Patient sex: M
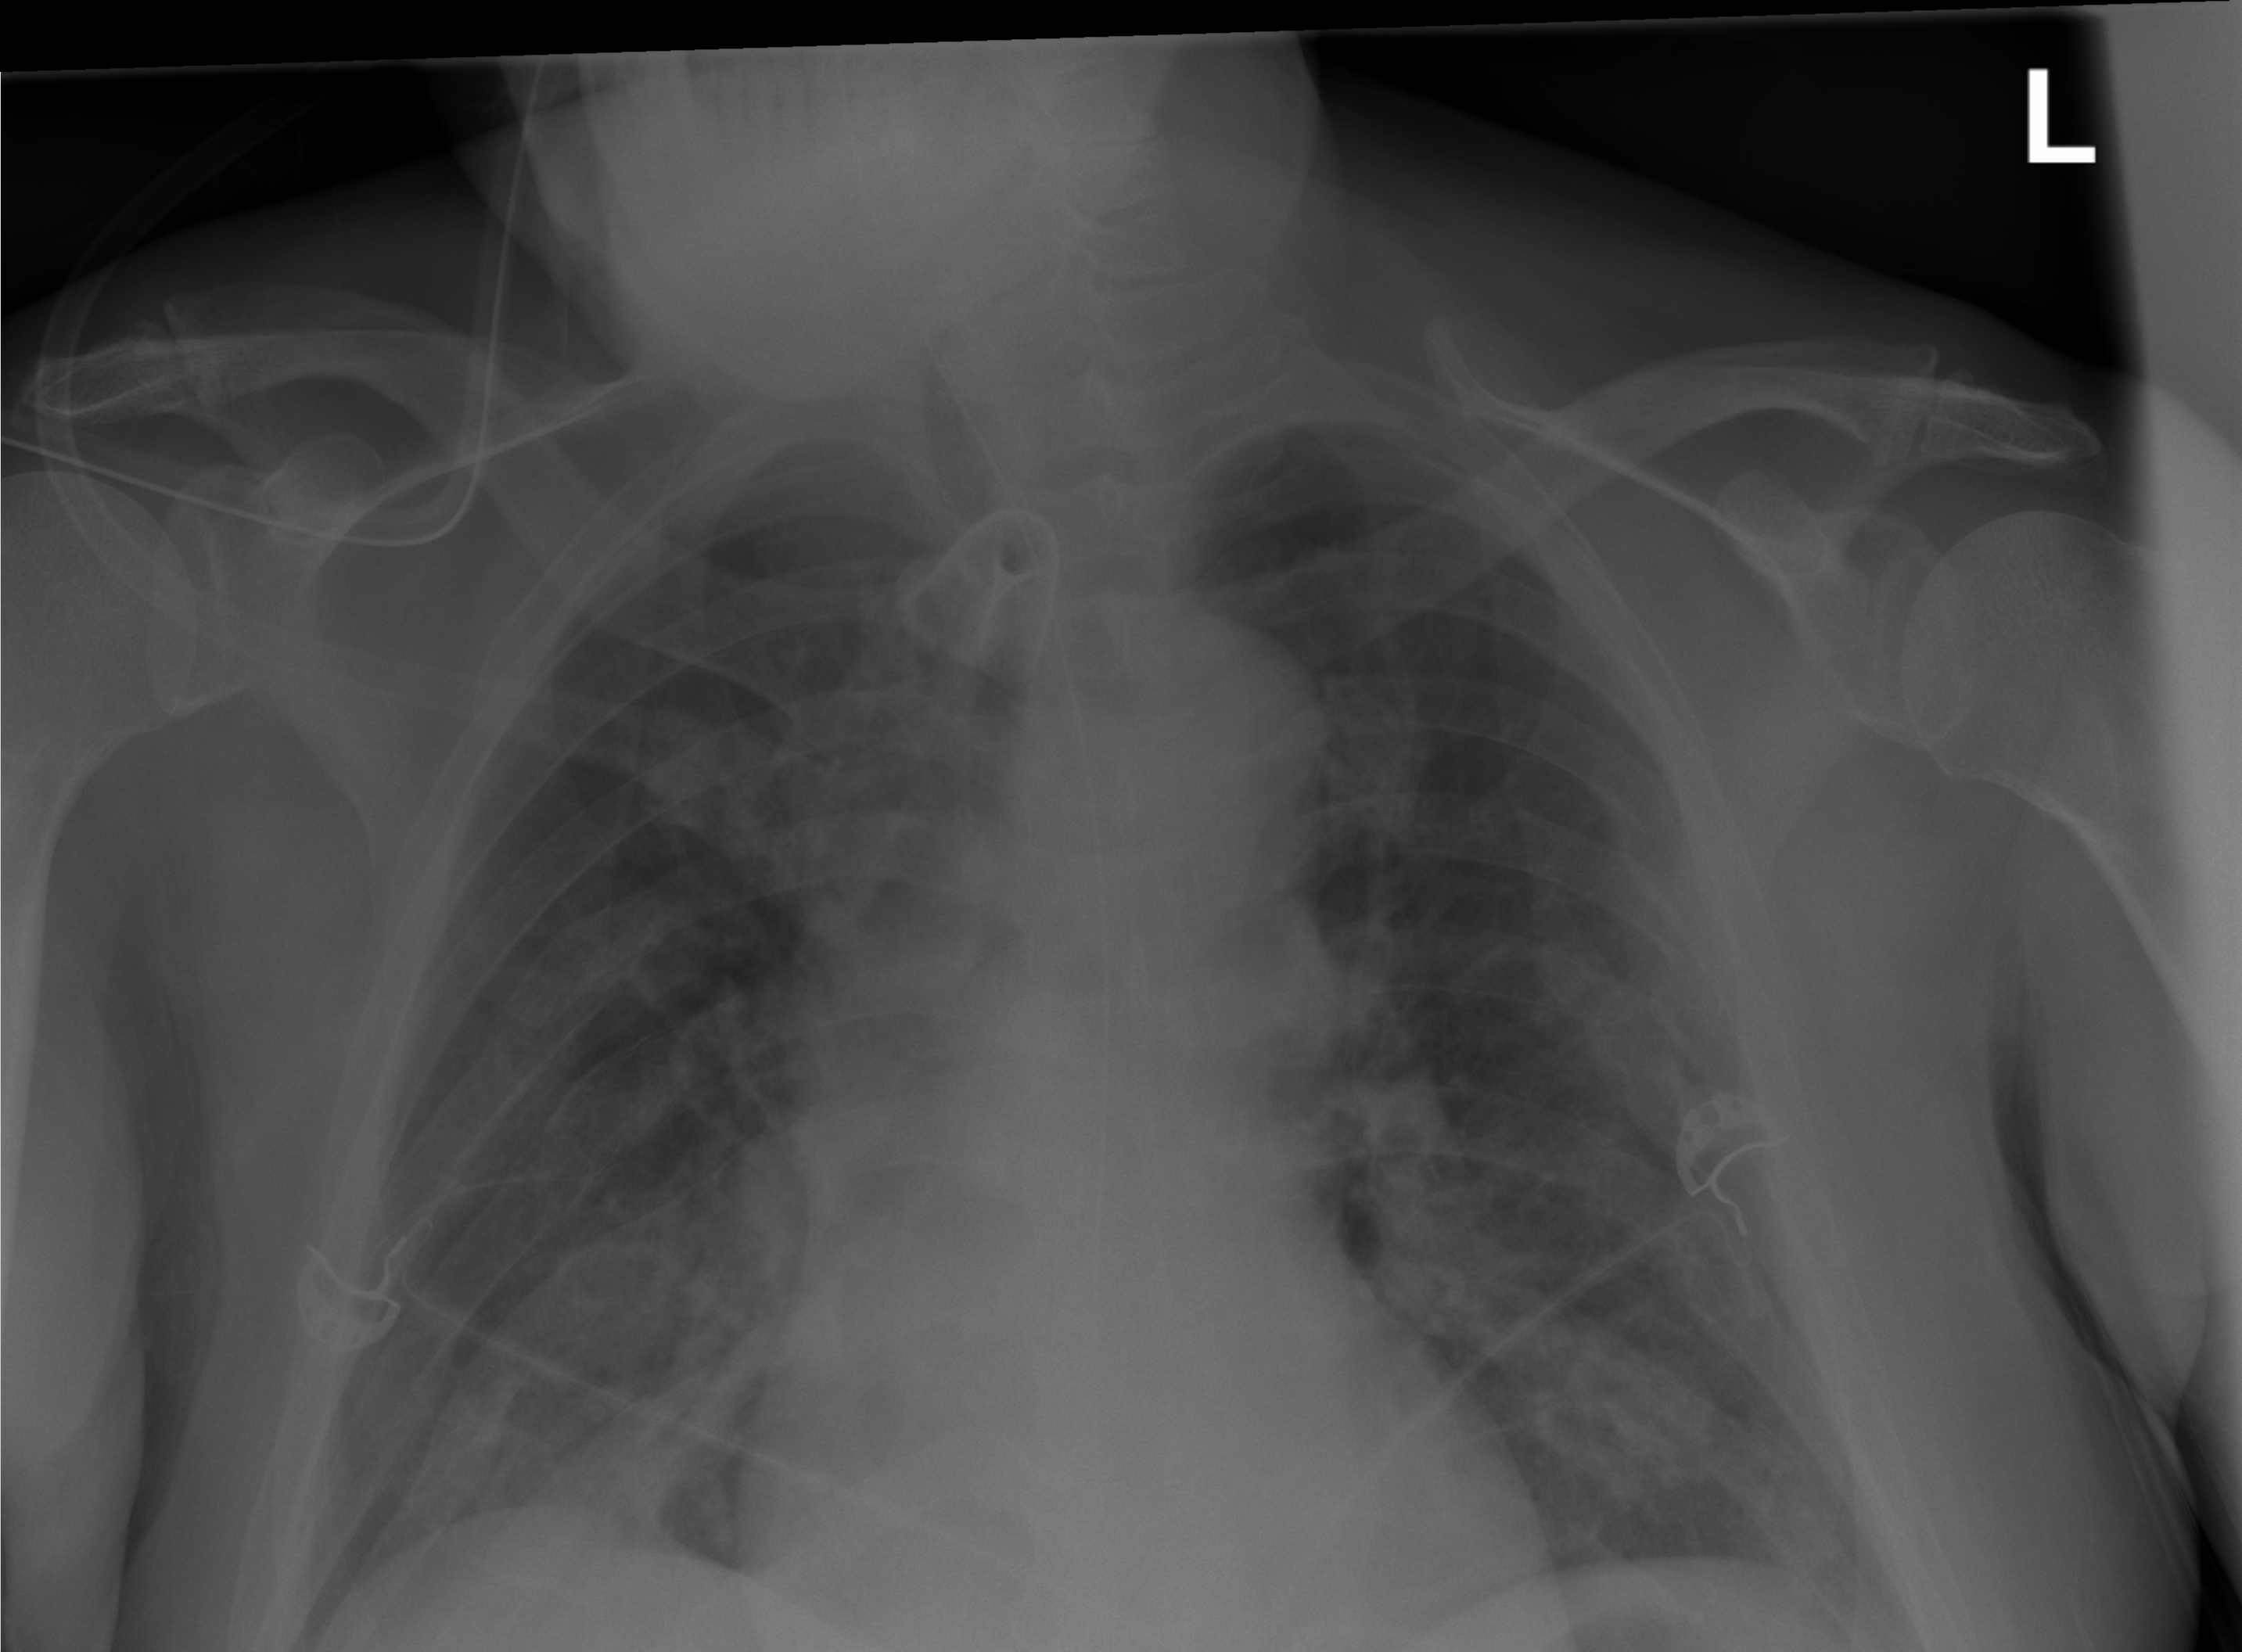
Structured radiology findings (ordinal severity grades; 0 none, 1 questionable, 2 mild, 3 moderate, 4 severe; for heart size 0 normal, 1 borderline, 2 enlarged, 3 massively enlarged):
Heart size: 0
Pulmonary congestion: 2
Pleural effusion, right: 0
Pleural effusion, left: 0
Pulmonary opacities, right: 2
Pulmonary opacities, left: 2
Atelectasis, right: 2
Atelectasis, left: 2